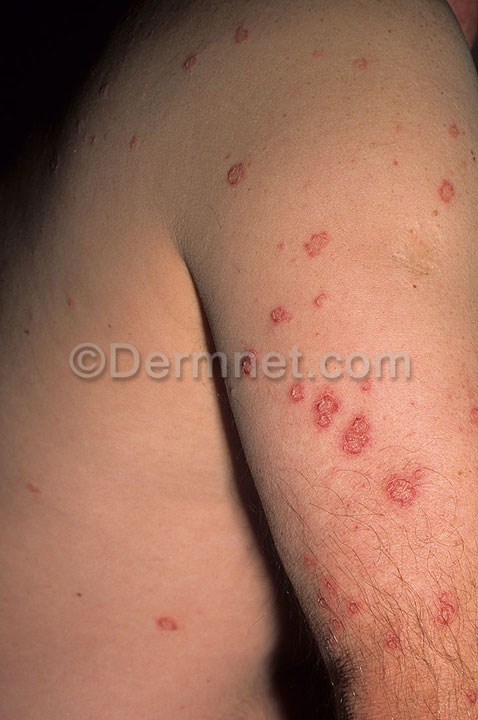
Disease: Eczema Photos